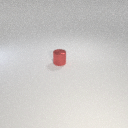
small red metal cylinder